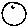
Label: moon